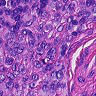
Metastatic tissue present: no